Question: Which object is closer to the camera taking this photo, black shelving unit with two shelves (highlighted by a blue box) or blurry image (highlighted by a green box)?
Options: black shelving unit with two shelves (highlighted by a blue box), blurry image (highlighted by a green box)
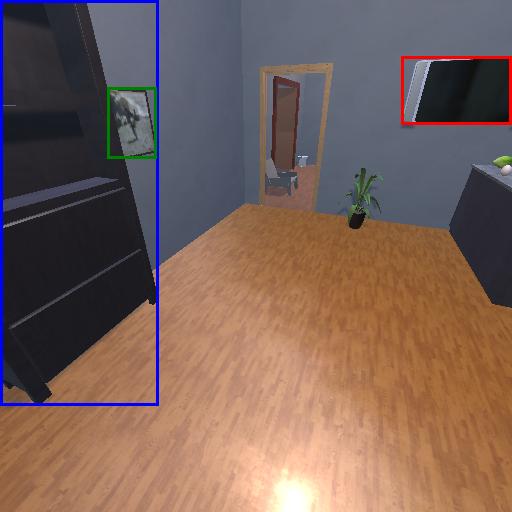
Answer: black shelving unit with two shelves (highlighted by a blue box)